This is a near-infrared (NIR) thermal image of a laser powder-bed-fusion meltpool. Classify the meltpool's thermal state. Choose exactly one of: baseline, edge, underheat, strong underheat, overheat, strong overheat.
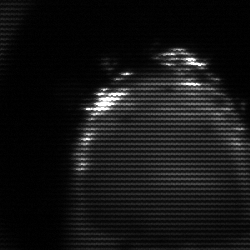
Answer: edge